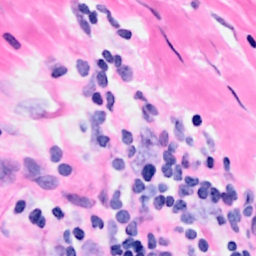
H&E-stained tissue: Breast